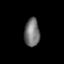
Tissue: prostate
Cell type: Epithelial cells
Senescence score: 0.3617
Nuclear area (px): 423
Mean DAPI intensity: 116.069